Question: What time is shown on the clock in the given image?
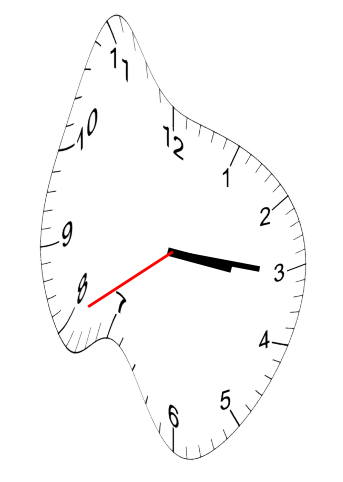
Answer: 03:15:40